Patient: sex M, age 81
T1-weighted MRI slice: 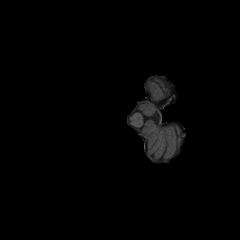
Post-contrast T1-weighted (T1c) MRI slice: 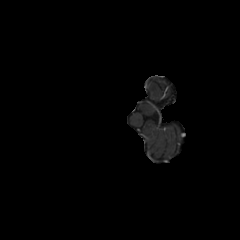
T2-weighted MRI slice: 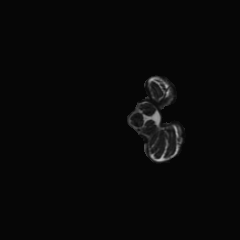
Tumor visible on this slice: no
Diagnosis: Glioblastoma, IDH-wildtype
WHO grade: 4